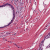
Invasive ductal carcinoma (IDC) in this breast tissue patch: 0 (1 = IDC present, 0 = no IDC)